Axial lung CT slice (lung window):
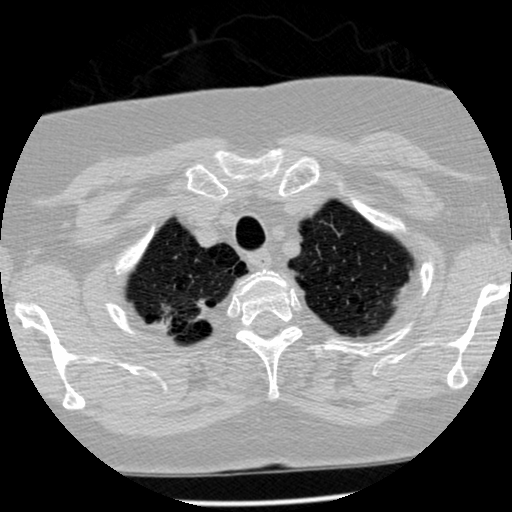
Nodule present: no